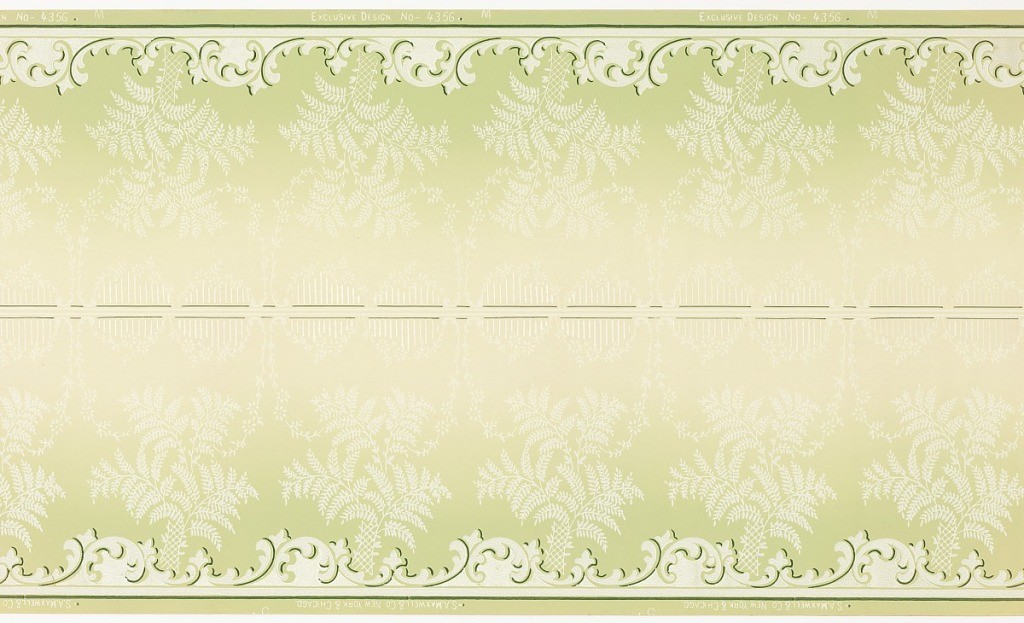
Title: Frieze
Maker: Maxwell & Co., S.A., Chicago, Illinois, USA
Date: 1905–1915
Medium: Machine-printed paper, liquid mica
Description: Printed two borders across the width. Repeating motif of fern sprouting up from scrollwork along bottom edge. Printed in green on background that shades from light yellow at top to green at bottom.